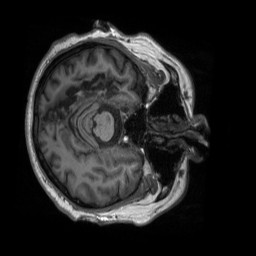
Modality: T1w
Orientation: axial
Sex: male
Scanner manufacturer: siemens
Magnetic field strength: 3 T
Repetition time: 2.3 s
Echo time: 0.00226 s